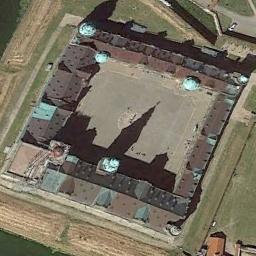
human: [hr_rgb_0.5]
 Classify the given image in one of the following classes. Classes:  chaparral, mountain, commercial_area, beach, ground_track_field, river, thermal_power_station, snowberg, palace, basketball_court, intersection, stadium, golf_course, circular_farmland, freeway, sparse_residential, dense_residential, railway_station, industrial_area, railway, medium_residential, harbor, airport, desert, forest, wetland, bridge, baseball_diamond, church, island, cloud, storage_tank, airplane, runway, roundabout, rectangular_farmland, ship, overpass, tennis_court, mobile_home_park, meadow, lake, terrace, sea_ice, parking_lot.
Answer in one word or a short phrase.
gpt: palace